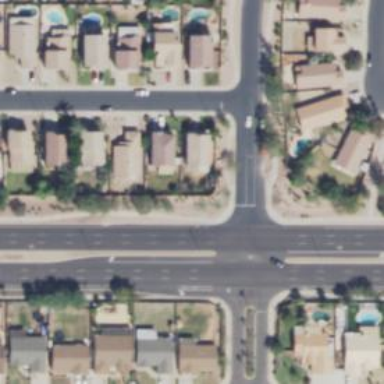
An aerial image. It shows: Asphalt road in residential area.